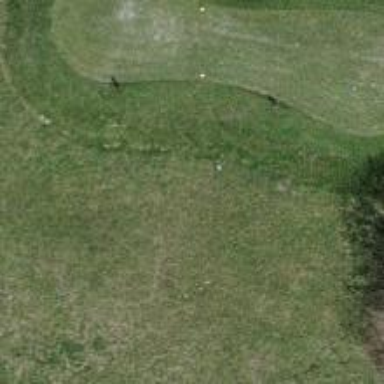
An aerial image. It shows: Golf tee.